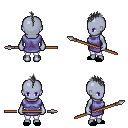
a pixel art fantasy rpg character, female body template, dark elf, purple skin, chain tabard jacket, white pants, gray mohawk hairstyle, black slippers, spear, four views (front, back, left, right), 2x2 character sprite sheet, small pixel art, hard edges, no anti-aliasing